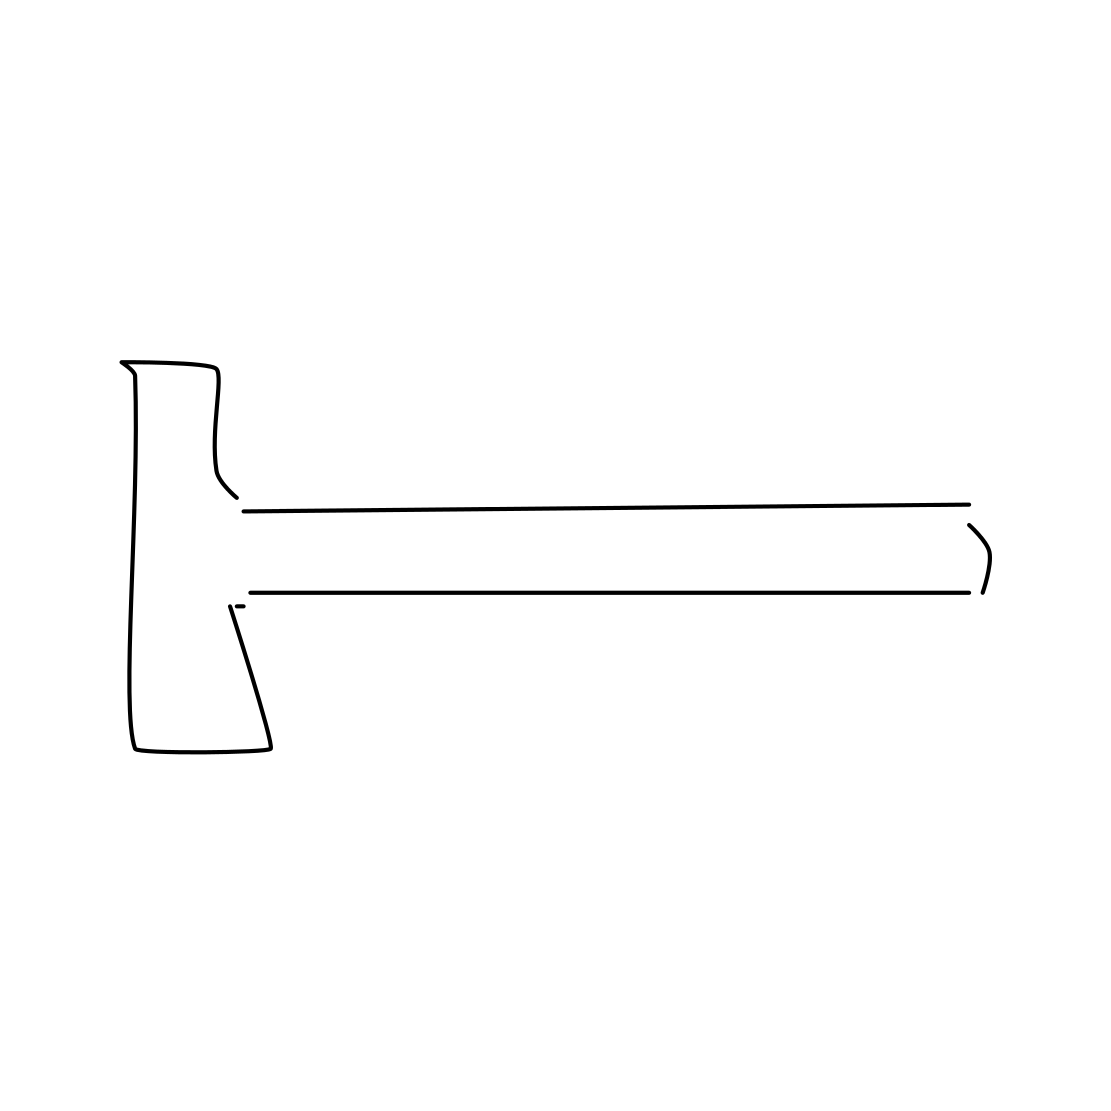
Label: hammer